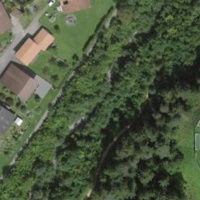
EUNIS habitat code: 55
Species observed at this site:
Plantago media